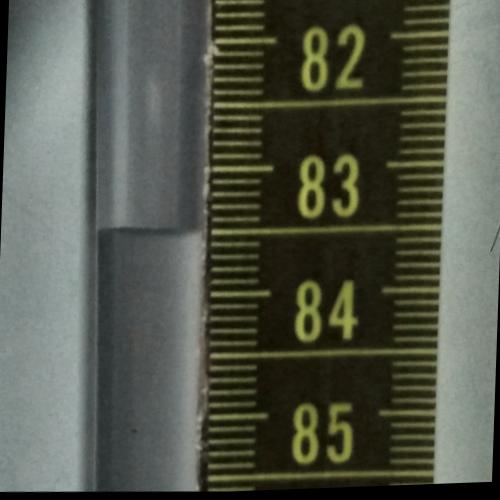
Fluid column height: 83.5 cm